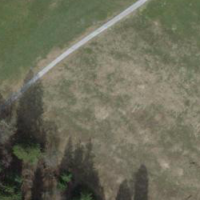
EUNIS habitat code: 52
Species observed at this site:
Sorbus aucuparia